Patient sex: M
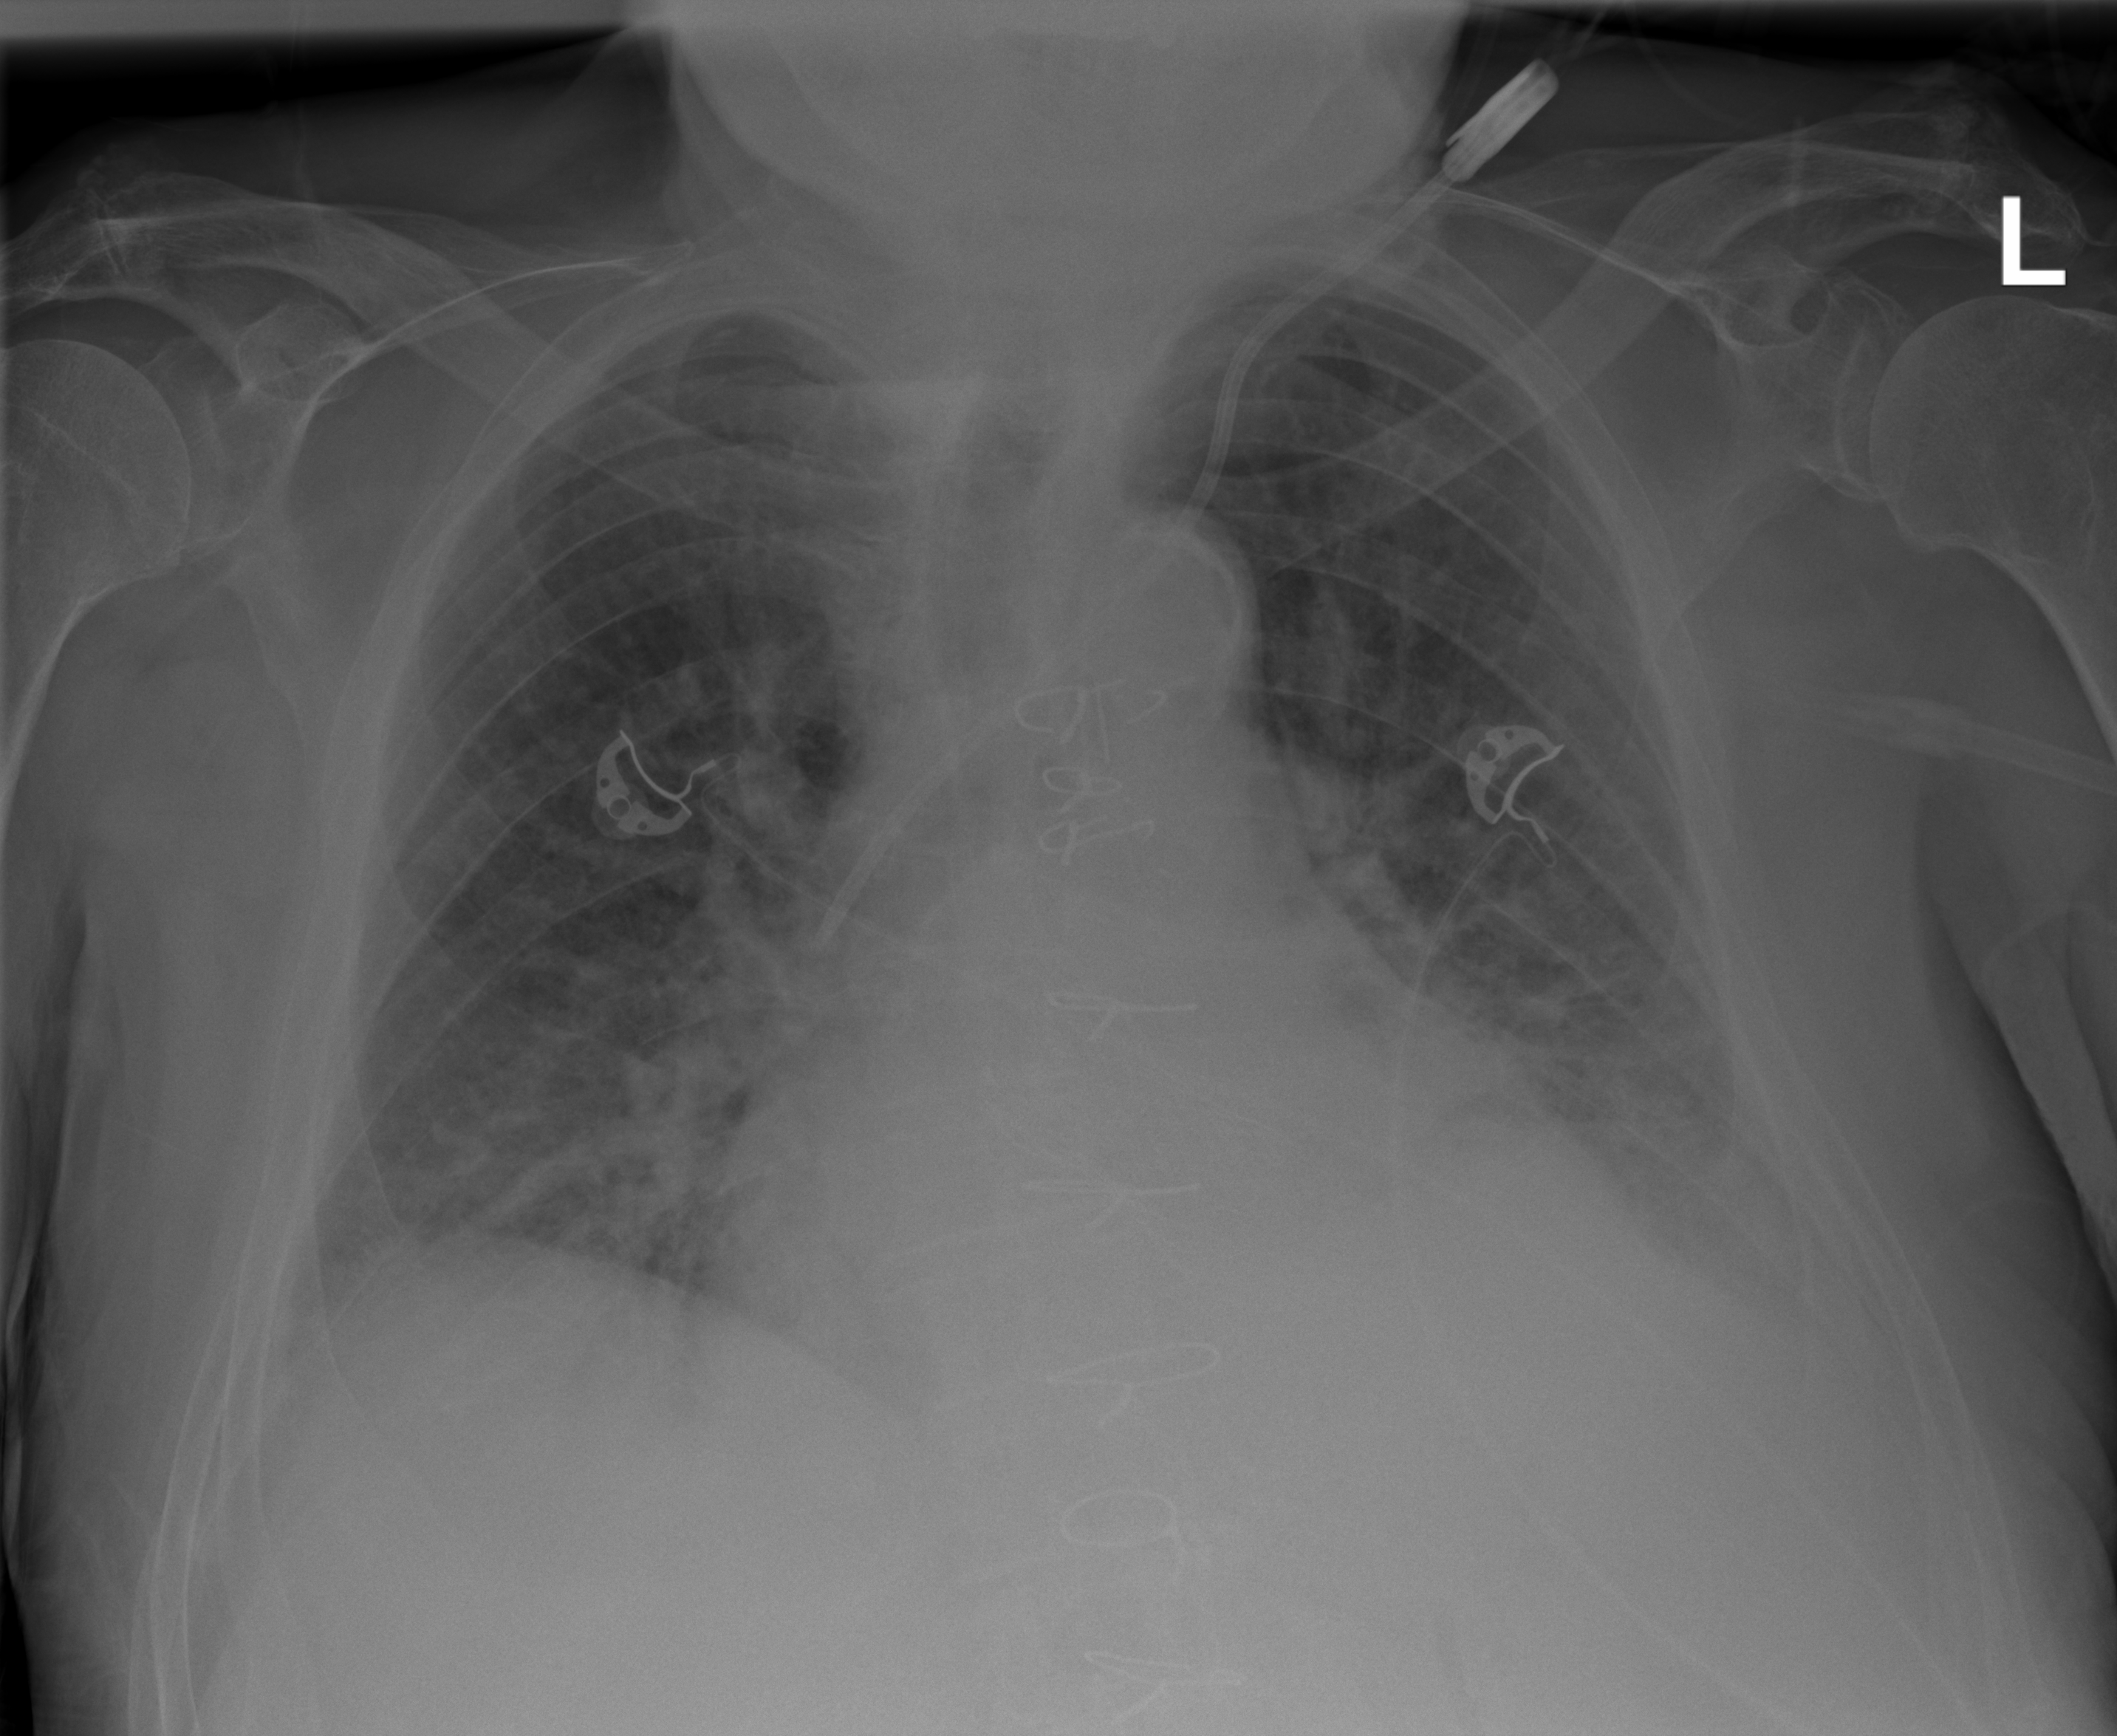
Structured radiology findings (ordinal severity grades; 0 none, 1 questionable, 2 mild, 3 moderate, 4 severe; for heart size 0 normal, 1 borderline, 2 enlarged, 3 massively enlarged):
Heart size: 2
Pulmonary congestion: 3
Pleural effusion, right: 2
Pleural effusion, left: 3
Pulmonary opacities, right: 2
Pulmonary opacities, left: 2
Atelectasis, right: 2
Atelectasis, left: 2